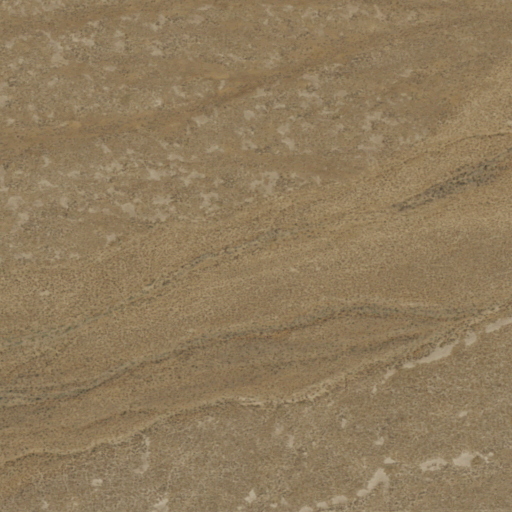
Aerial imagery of valley in Nevada named Water Canyon containing shrub and grassland